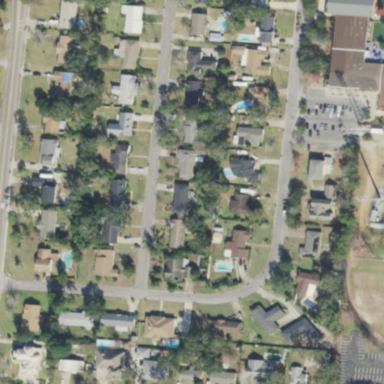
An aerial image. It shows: Residential area composed of single-family homes.